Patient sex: F
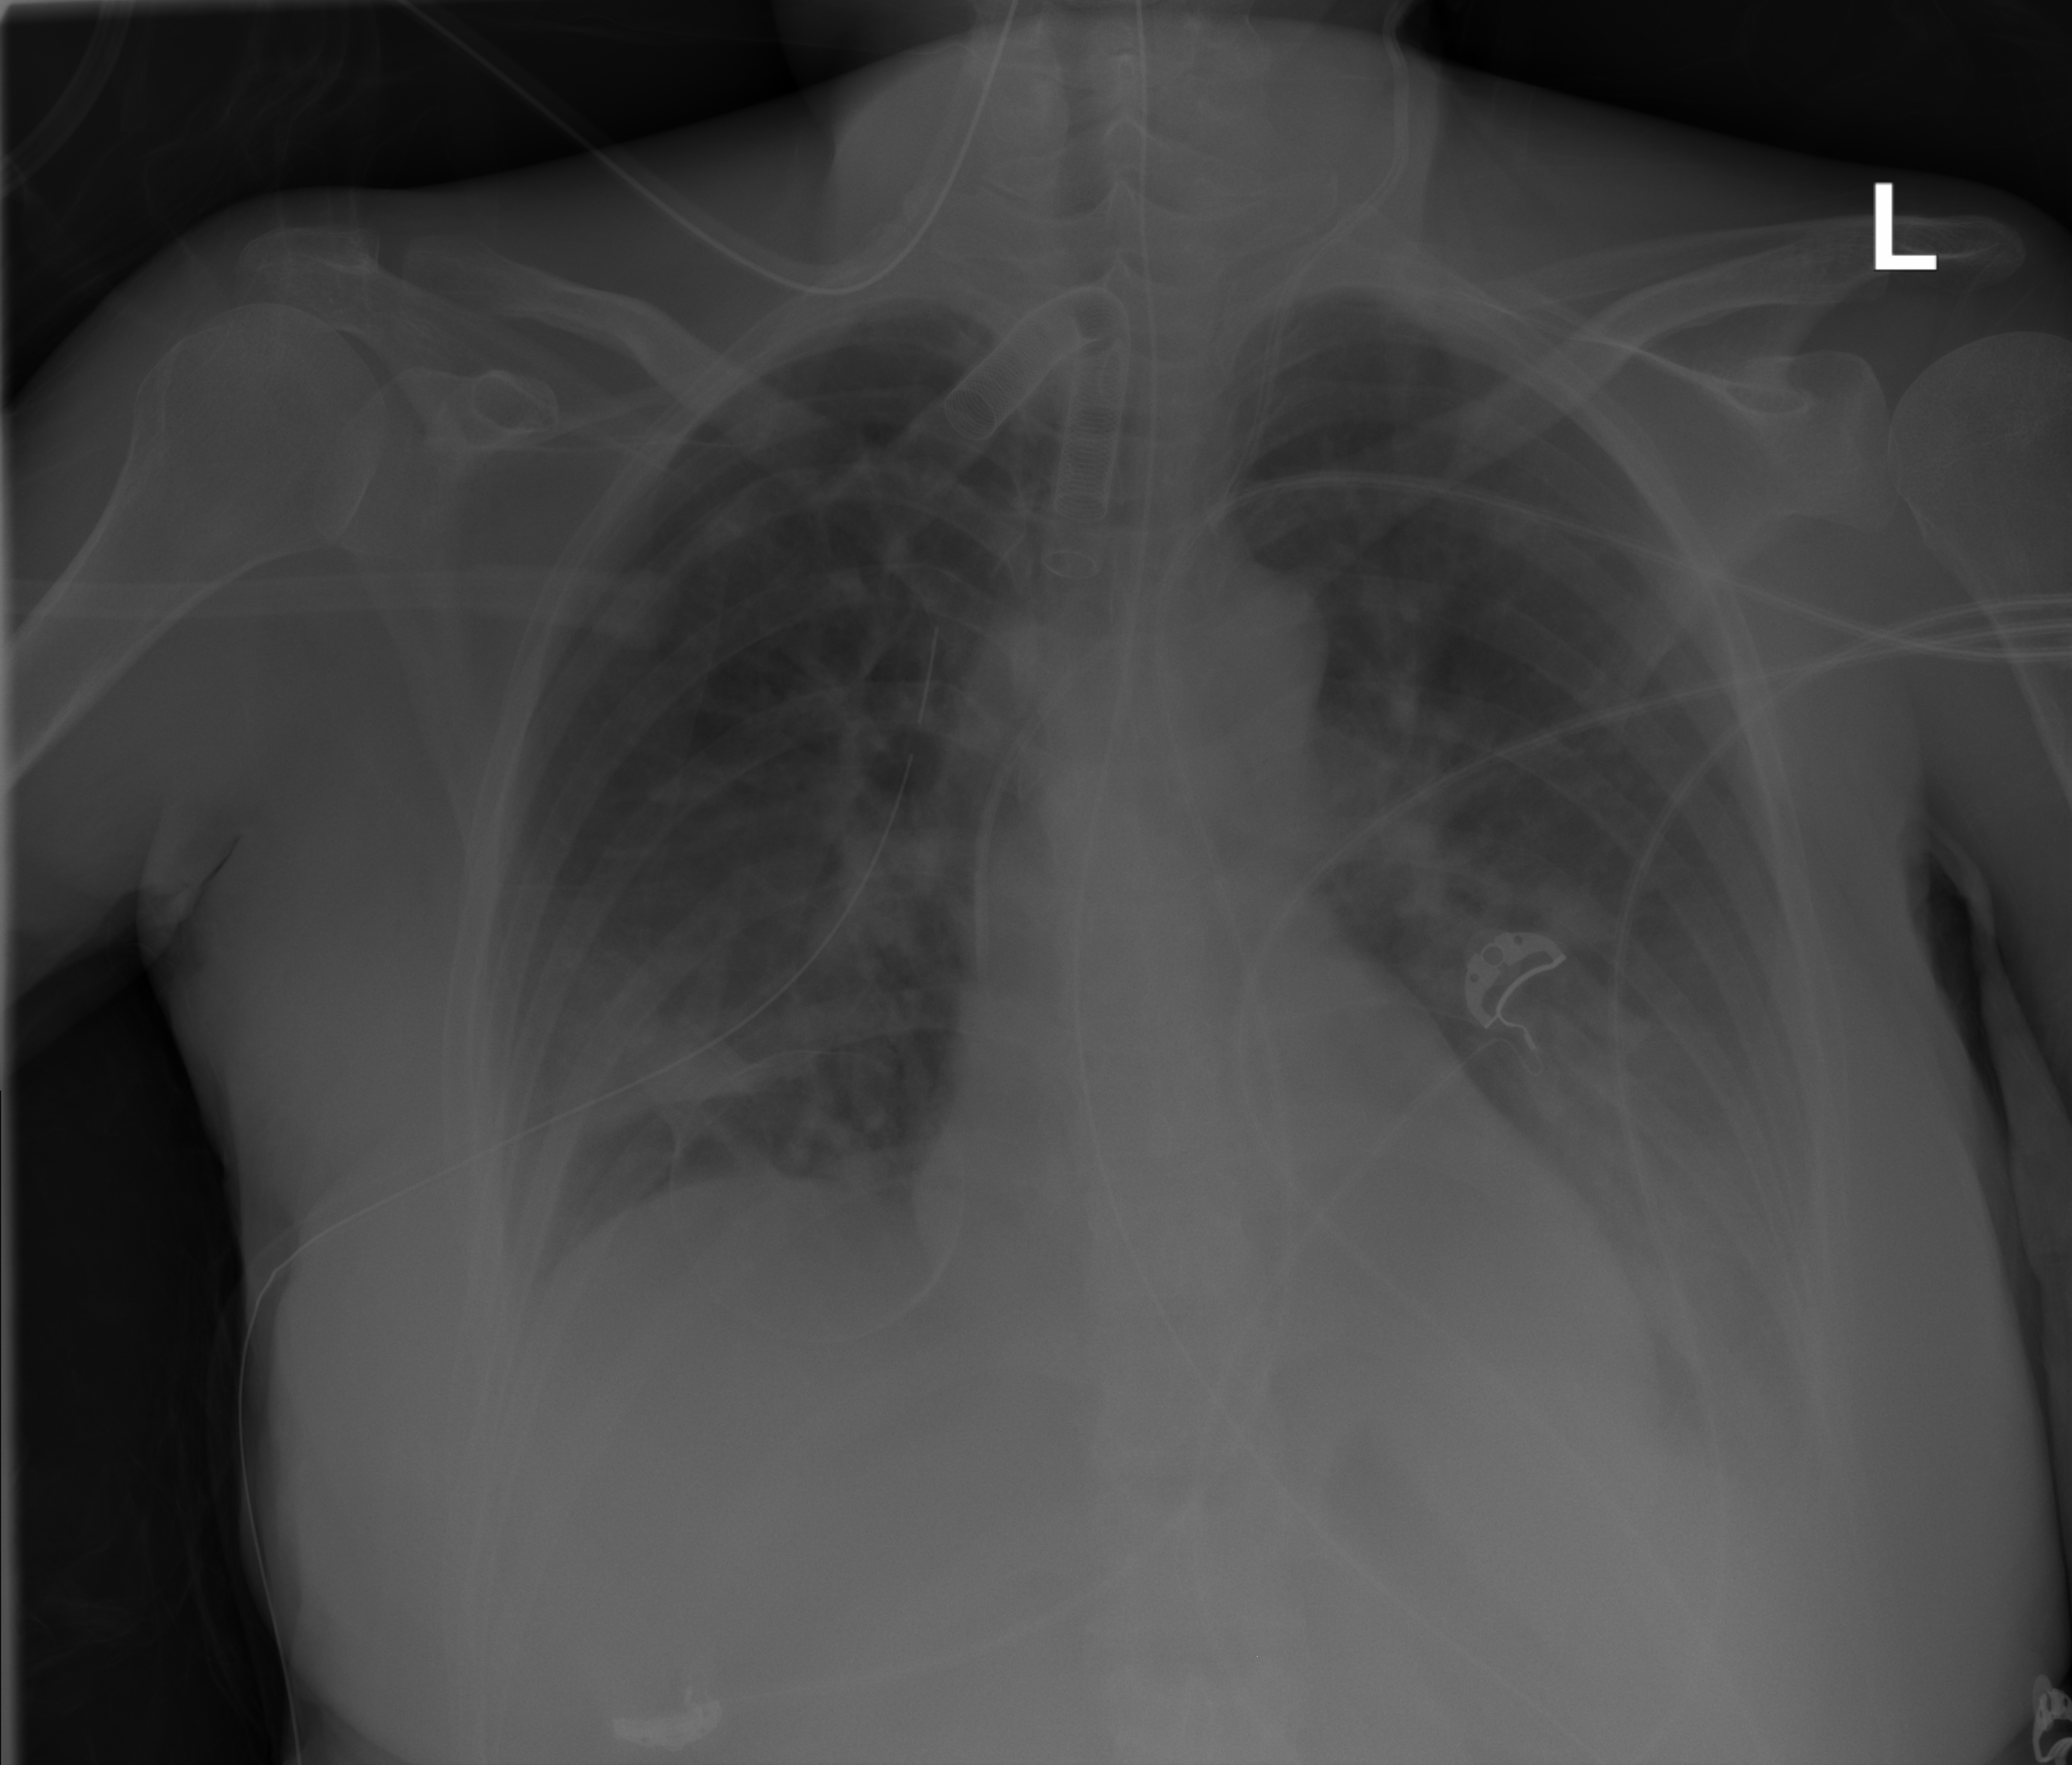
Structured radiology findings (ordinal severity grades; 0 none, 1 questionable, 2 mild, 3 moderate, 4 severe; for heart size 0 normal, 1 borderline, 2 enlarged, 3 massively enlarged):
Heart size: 0
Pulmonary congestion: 2
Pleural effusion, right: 2
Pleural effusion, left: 2
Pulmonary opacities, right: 2
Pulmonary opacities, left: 0
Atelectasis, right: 2
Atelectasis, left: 2